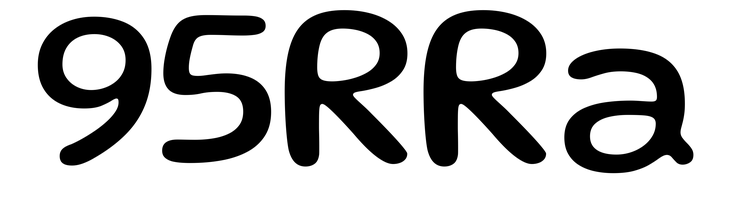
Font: Gluten_Regular